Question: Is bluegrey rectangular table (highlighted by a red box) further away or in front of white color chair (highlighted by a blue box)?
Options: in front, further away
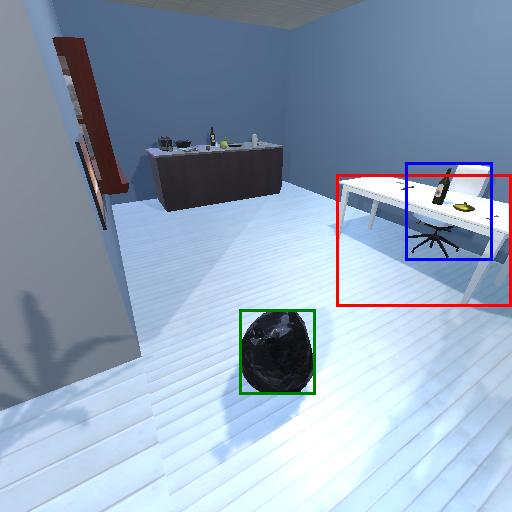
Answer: in front